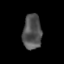
Tissue: lung
Cell type: Epithelial cells
Senescence score: 0.1871
Nuclear area (px): 644
Mean DAPI intensity: 81.806